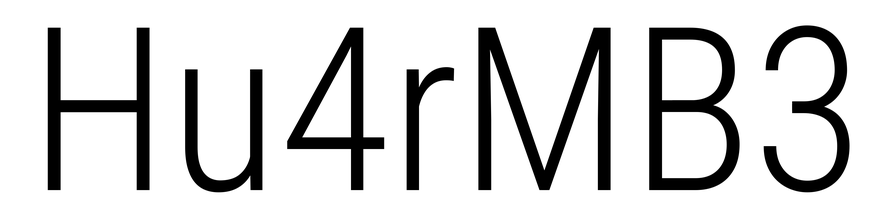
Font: Roboto_Condensed_Light